Question: I created applet to capture image from clipboard. When I run the applet in HTML it throws .
PasteImageApplet.Java
'''
import java.awt.datatransfer.Clipboard;
import java.awt.datatransfer.DataFlavor;
import java.awt.Toolkit;
import java.awt.Color;
import java.awt.image.BufferedImage;
import java.awt.image.ImageObserver;
import javax.swing.JApplet;
import javax.swing.JOptionPane;
import javax.swing.ImageIcon;
import java.io.ByteArrayOutputStream;
import com.sun.image.codec.jpeg.JPEGImageEncoder;
import com.sun.image.codec.jpeg.JPEGCodec;
import java.net.URL;
import java.net.URLConnection;
import java.io.InputStream;
import javax.swing.JLabel;
public class PasteImageApplet extends JApplet{
Clipboard clipboard;
Toolkit toolkit;
JLabel lbl;
public String getClipboardImageURL(String server){
lbl.setText("pasting image");
String url = "";
try{
DataFlavor dataFlavor = DataFlavor.imageFlavor;
System.out.println(dataFlavor.getDefaultRepresentationClass());
Object object = null;
try{
object = clipboard.getContents(null).getTransferData(dataFlavor);
}catch (Exception e){
JOptionPane.showMessageDialog(null, "No image found.");
return "";
}
BufferedImage img = (BufferedImage) object;
BufferedImage bimg = null;
int w = img.getWidth(null);
int h = img.getHeight(null);
bimg = new BufferedImage(w,h,BufferedImage.TYPE_INT_RGB);
ImageIcon ii = new ImageIcon(img);
ImageObserver is = ii.getImageObserver();
bimg.getGraphics().setColor(new Color(255, 255, 255));
bimg.getGraphics().fillRect(0, 0, w, h);
bimg.getGraphics().drawImage(ii.getImage(), 0, 0, is);
ByteArrayOutputStream stream = new ByteArrayOutputStream();
JPEGImageEncoder jpeg = JPEGCodec.createJPEGEncoder(stream);
jpeg.encode(bimg);
URL u = new URL(server);
URLConnection con = u.openConnection();
//String boundary = "-----------------------------7d637a1aa100de";
con.setDoOutput(true);
con.getOutputStream().write(stream.toByteArray());
/*con.getOutputStream().write(((String)
"--"+boundary+"
"+
"Content-Disposition: form-data; name="img"; filename="filename"
"+
"Content-Type: image/jpeg
"+
"Content-Transfer-Encoding: base64
" +
Base64.encodeBytes(stream.toByteArray())).getBytes());*/
con.connect();
InputStream inputStream = con.getInputStream();
byte [] urlBytes = new byte [inputStream.available()];
inputStream.read(urlBytes);
url = new String(urlBytes);
System.out.print(url);
lbl.setText("image pasted");
} catch (Exception exc){
lbl.setText("an error occurred: " + exc.getMessage());
/*if (ShowExceptions.ShowExceptions)
exc.printStackTrace();*/
}
return url;
}
public void init() {
lbl = new JLabel("");
lbl.setText("applet started");
add(lbl);
toolkit = Toolkit.getDefaultToolkit();
clipboard = toolkit.getSystemClipboard();
}
}
'''
Index.html
'''
<html>
<title>The Hello, World Applet</title>
<hr>
<applet code="PasteImageApplet.class" width="320" height="120">
</hr>
</html>
'''
Image

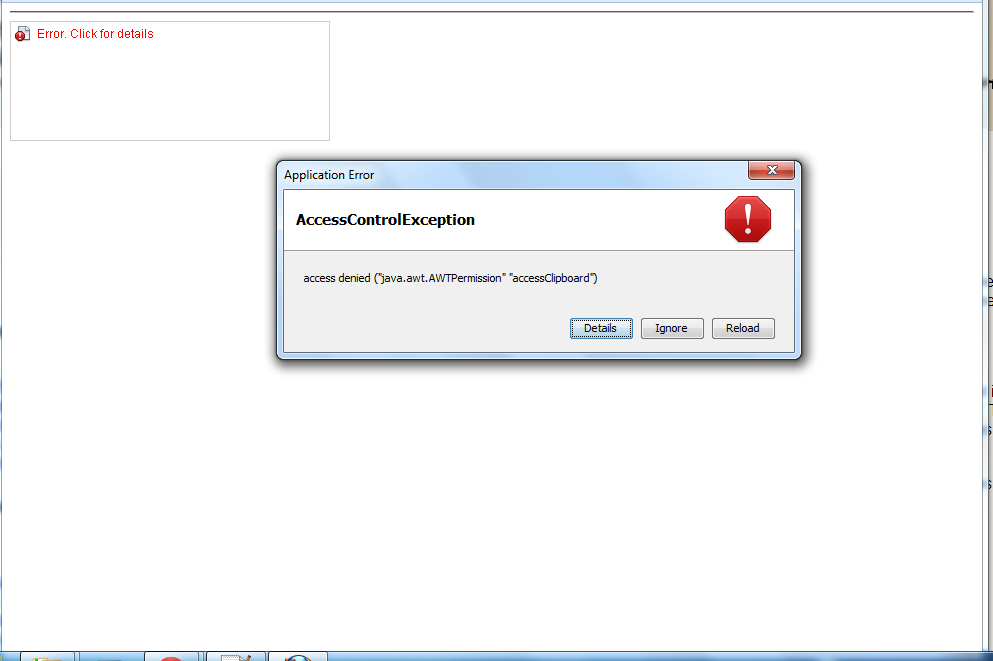
Answer: Unsigned applets can't access the system clipboard, so use 'javax.jnlp.ClipboardService' and create jar/jnlp file.
PasteImageApplet.java
'''
try {
ClipboardService cs =
(ClipboardService)ServiceManager.lookup("javax.jnlp.ClipboardService");
img = (Image)cs.getContents().getTransferData(DataFlavor.imageFlavor);
} catch (Exception ex) {
}
'''
PasteImage.jnlp
'''
<?xml version="1.0" encoding="UTF-8"?>
<jnlp spec="1.6+" href="PasteImage.jnlp">
<information>
<title>Paste Image</title>
<vendor>ABC</vendor>
</information>
<resources>
<java version="1.6+"
href="http://java.sun.com/products/autodl/j2se" />
<jar href="PasteImage.jar" main="true"/>
</resources>
<applet-desc name="PasteImage"
main-class="PasteImageApplet"
width="320" height="120">
</applet-desc>
'''
index.html
'''
<applet width="320" height="120">
<param name="jnlp_href" value="PasteImage.jnlp" />
</applet>
'''